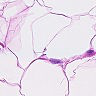
Metastatic tissue present: no